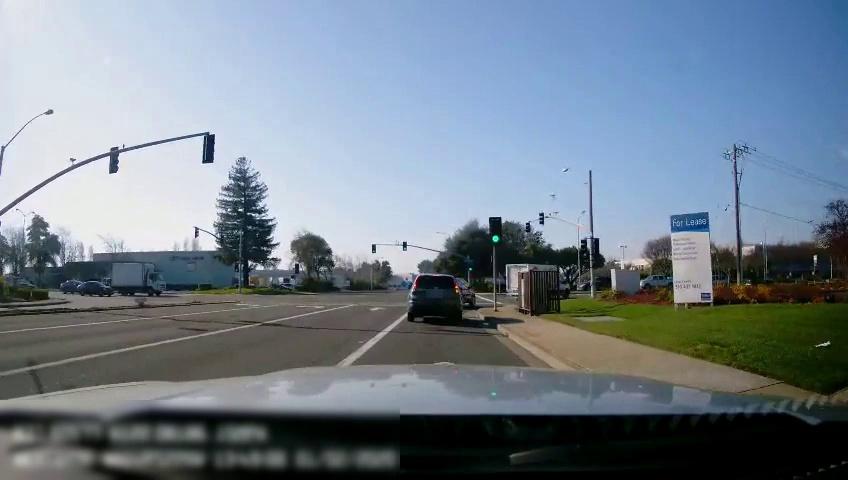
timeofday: Day
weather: Sunny
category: Drivable Space
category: Vehicles | SUV
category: Vehicles | Truck
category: Vehicles | SUV
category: Vehicles | Truck
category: Vehicles | Car
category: Vehicles | Car
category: Vehicles | Truck
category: Lanes | Current Lane
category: Lanes | Alternate Lane
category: Lanes | Alternate Lane
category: Traffic | Lights
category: Traffic | Lights
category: Traffic | Lights
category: Traffic | Lights
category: Traffic | Lights
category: Traffic | Lights
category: Traffic | Lights
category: Traffic | Lights